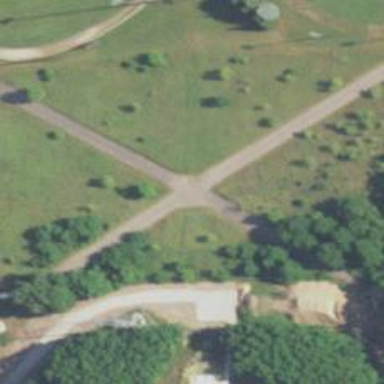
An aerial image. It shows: Asphalt path.